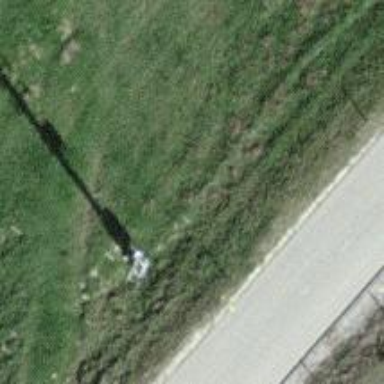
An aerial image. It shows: Distribution transformer on power pole.